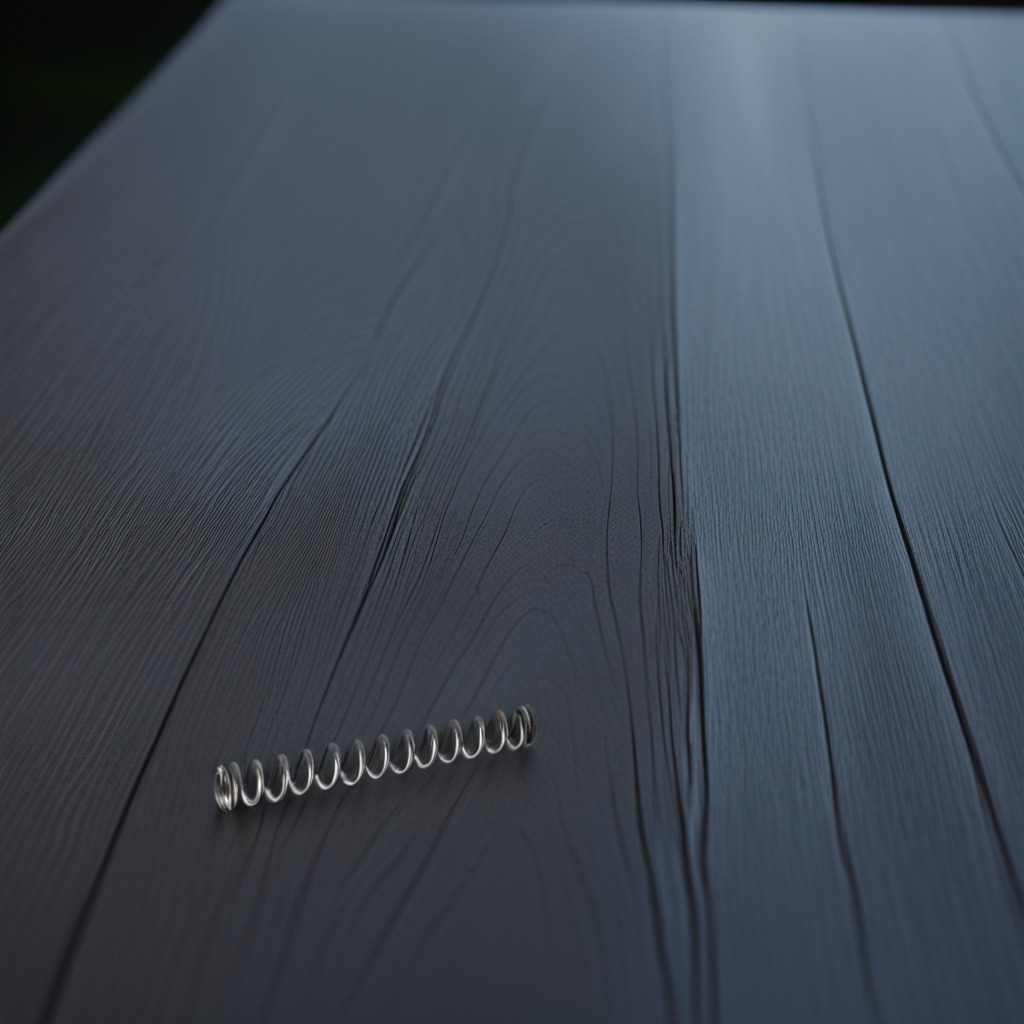
A coiled metal spring is lying on the table.